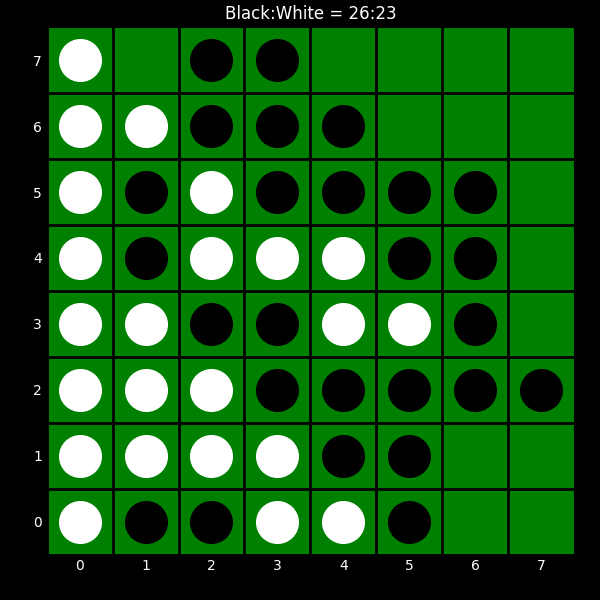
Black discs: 26
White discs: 23